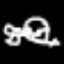
Label: frog